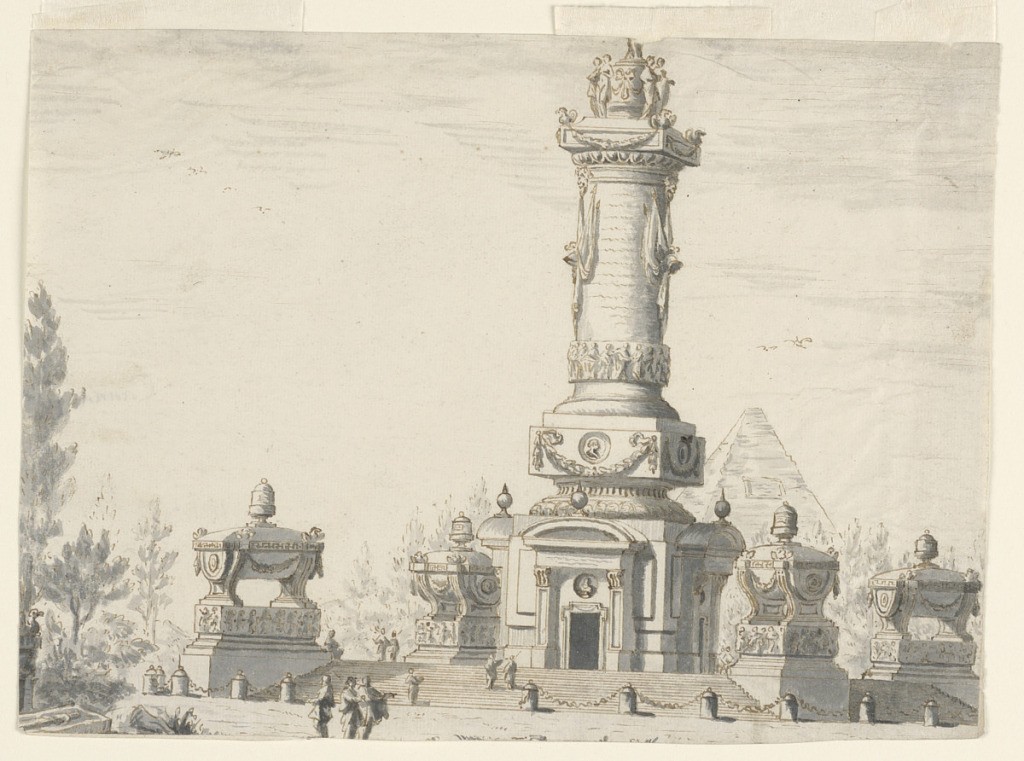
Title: Design for a Stage: A Cemetery
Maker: Pasquale Canna, Italian, active 18th century
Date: late 18th century
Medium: Pen and ink, brush and wash on paper
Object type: Drawing
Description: Horizontal rectangle showing a view of a large column form sepulcher monument upon a terrace with four small structures. Visible behind is a truncated pyramid. Small figures of men gesture to the edifice.